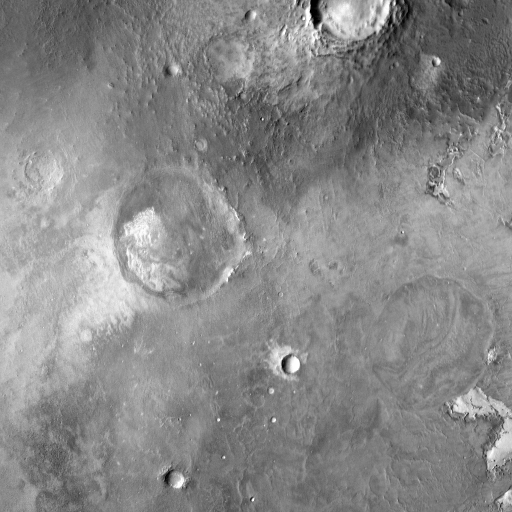
Crater classes present: Background, Other, Buried